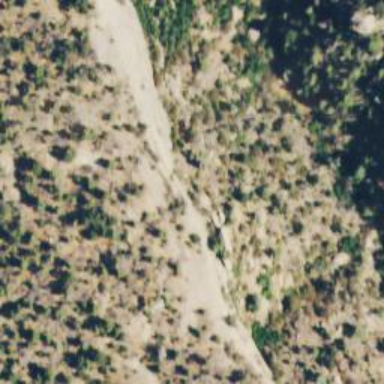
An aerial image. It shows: Cliff in nature.